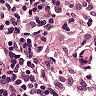
Metastatic tissue present: no